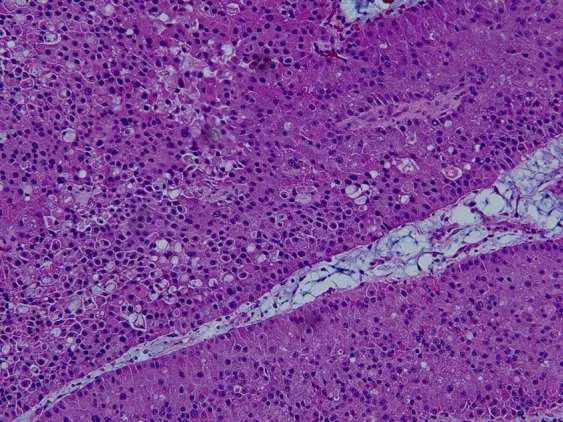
Hematoxylin and eosin low-magnification (20x) microscopic image showing polygonal sheets of cells with abundant eosinophilic cytoplasm and centrally located nuclei.
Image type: pathology (h&e)